Field crop: maize
Growth stage: 2
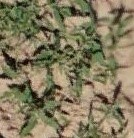
Species: atriplex